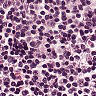
Metastatic tissue present: no